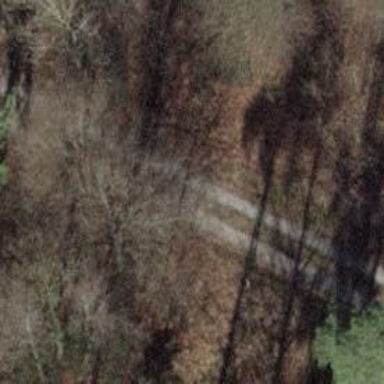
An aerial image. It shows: Pebblestone track with grade3 tracktype.